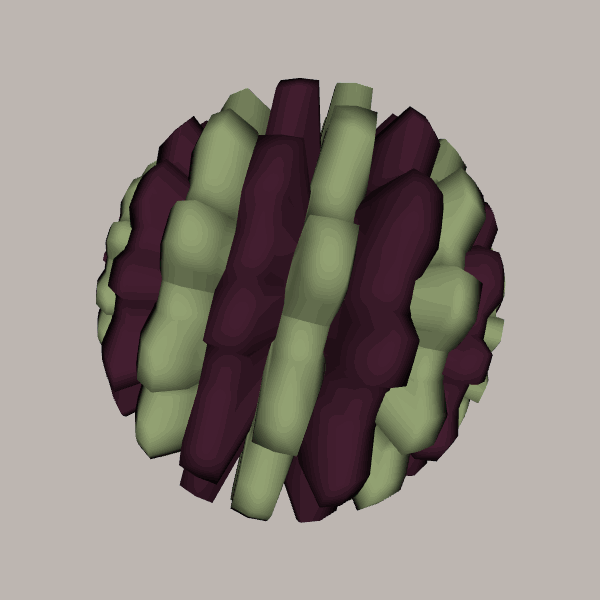
Background: light